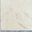
Piece: xx